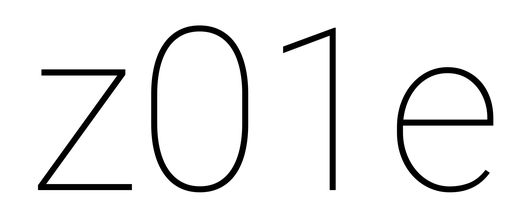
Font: Roboto_Thin